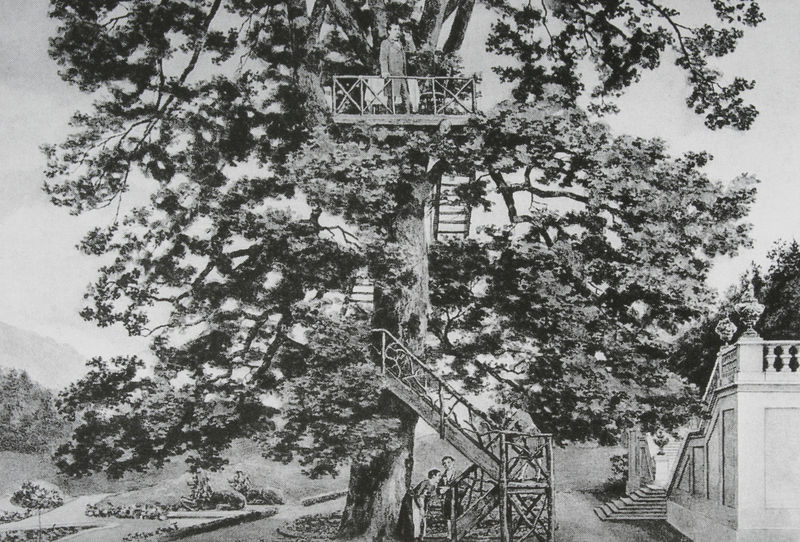
Titel: Ludwig II. auf dem Hochsitz in der alten Linde von Linderhof
Künstler: Heinrich Breling
Standort: (Seriendruck)
Schlagwörter: baum, berg, blätter, himmel, laub, mann, schatten, weiß, wolken, bäume, frauen, grün, landschaft, menschen, äste, frau, grau, holz, licht, marmor, männer, schmuck, schwarz, terasse, zeichnung, anlage, haus, park, parkanlage, rasen, schloss, weg, wiese, leute, alt, architektur, stehen, bild, schauen, ast, baumstamm, natur, stamm, zweige, busch, büsche, pfad, wege, mantel, kind, paar, personen, pflanzen, krone, wald, garten, skulptur, aussicht, balkon, terrasse, sommer, fassade, berge, mauer, grafik, graphik, hecke, leiter, treppe, treppen, könig, freizeit, vasen, geländer, stufen, hoch, grass, foto, fotografie, photographie, höhe, balustrade, schwarzweiß, nadelbaum, villa, leben, skulpturen, löwen, eckpfeiler, geäst, rinde, blattwerk, konstruktion, beet, beete, blumenbeet, freitreppe, eiche, baumhaus, hochsitz, ballustrade, löwe, reliefs, klettern, steigen, fraune, gartenanlage, utopie, vorschlag, baluster, steige, wegs, plattform, angelegt, rabatten, lärche, prächtig, ausguck, pokale, linde, aussichtsplattform, leitern, urnen, erfindung, alter baum, manng, einstein, itter, teg, plattformen, jägerstand, erklimmen